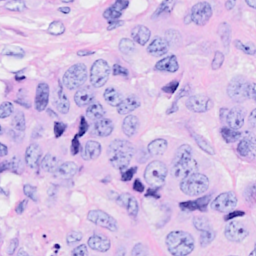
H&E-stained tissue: Breast